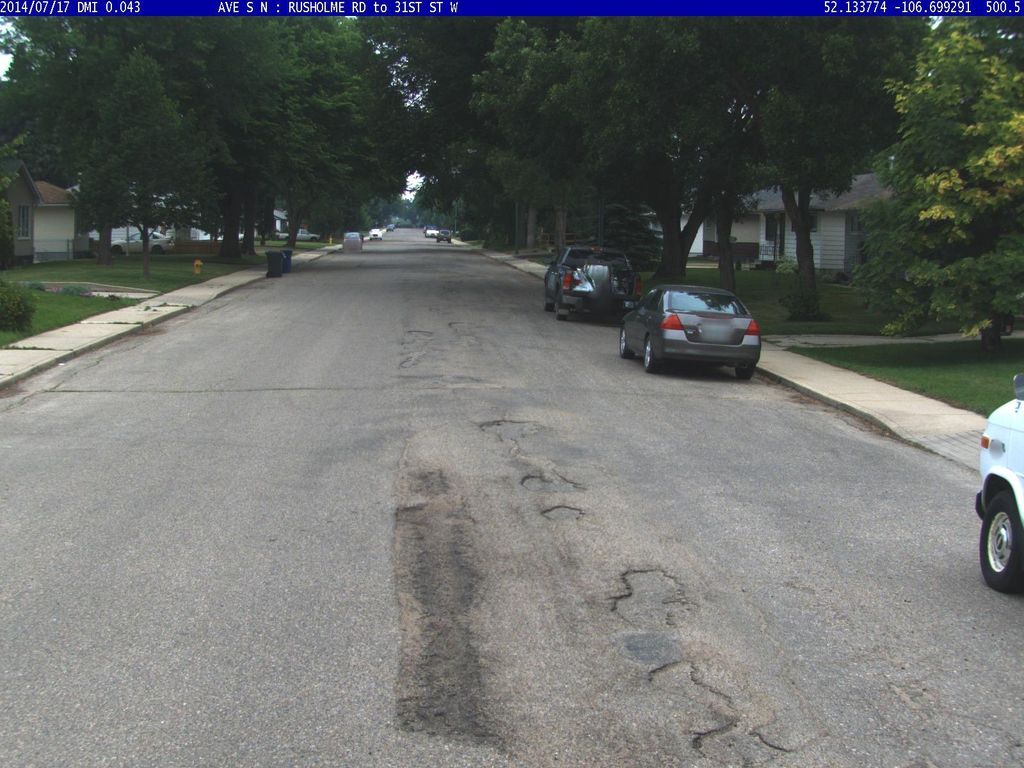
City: saskatoon